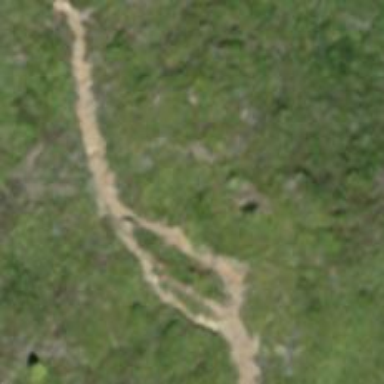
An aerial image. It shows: Path with track type of grade 3.